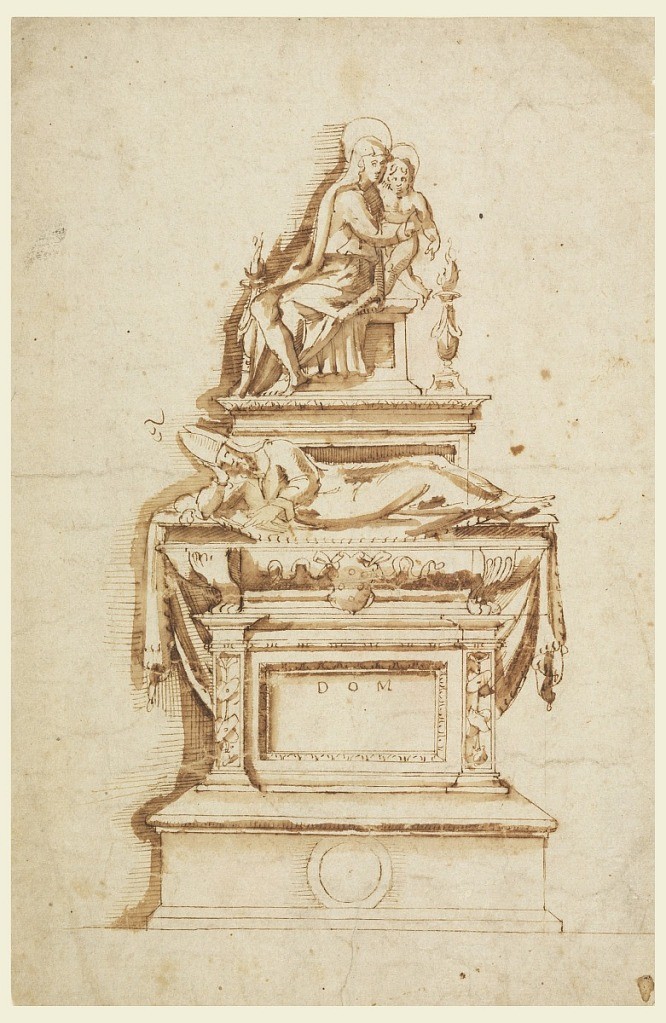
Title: Design for a Sepulchral Monument for a Medici Cardinal
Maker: Francesco da Sangallo, Italian, 1494 - 1576
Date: ca. 1560–70
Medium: Pen and ink, brush and bistre wash, incised lines, black chalk on paper
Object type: Drawing
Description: Architectural design for a sepulchral monument. Below is a dado which is shown in bird's-eye view.  Upon a pedestal with the tablet for the inscription, of which the letters "D O M" are inserted, and which is framed by pilasters with trophies of shields, stands the sarcophagus.  Upon it lies a cloth, the prelate, wearing a tunic and the mitre.  An escutcheon with six roundlets, 3, 2, 1.  A pedestal rises behind the figure.  Above is a group of the Virgin and the Child, who stands beside her upon a bench.  Torches stand at the right front and at the left back corners. Verso: some ink strokes are in the upper corners.